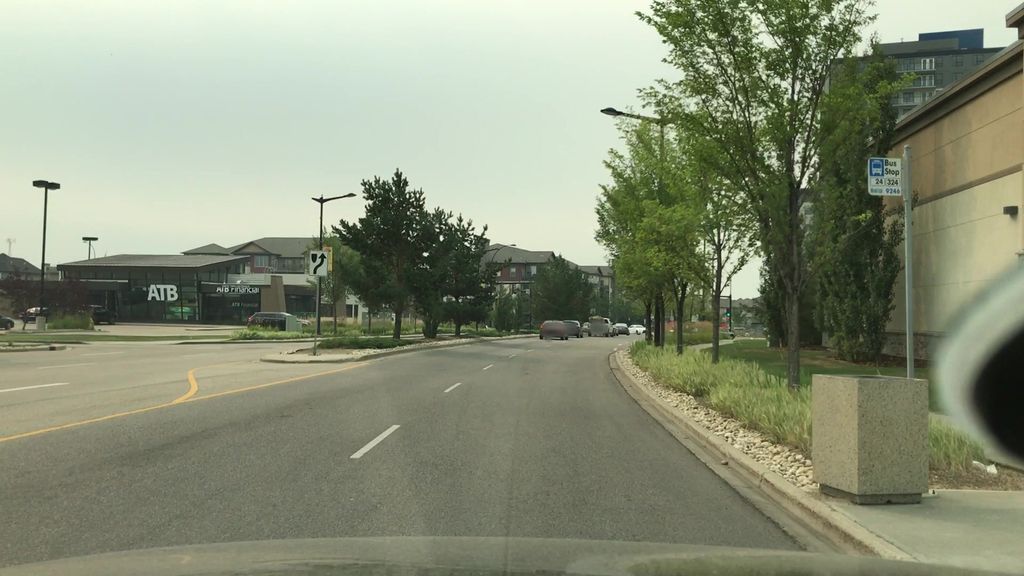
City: edmonton